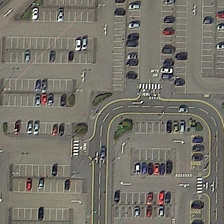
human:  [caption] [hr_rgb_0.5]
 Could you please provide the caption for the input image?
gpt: some cars are parked in a large parking lot with many empty parking spaces .

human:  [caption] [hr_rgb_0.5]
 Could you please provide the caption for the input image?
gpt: some cars are parked in a large parking lot with many empty parking spaces .

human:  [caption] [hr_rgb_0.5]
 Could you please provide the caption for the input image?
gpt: some cars are parked in a large parking lot with many empty parking spaces .

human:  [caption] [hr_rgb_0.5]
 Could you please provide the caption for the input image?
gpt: some cars are parked in a large parking lot with many empty parking spaces .

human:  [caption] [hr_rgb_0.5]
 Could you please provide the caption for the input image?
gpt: some cars are parked in a large parking lot with many empty parking spaces .